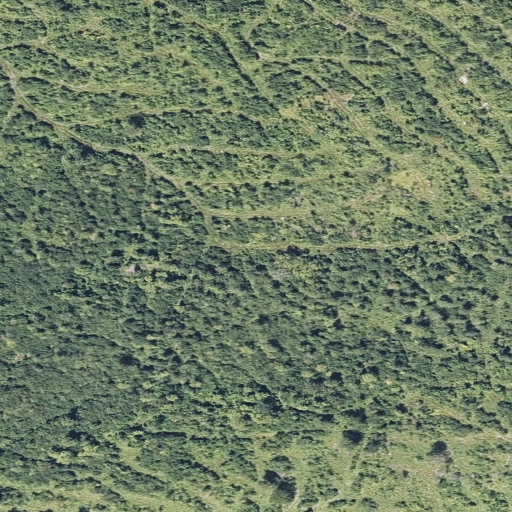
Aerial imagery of ridge(s) in Maine named Sugar Berth Ridge containing shrub, grassland, mixed forest, and deciduous forest